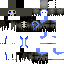
A male skeleton skin with dark skin, wearing brown helmet dressed in a blue suit and black pants, featuring a closed mouth.